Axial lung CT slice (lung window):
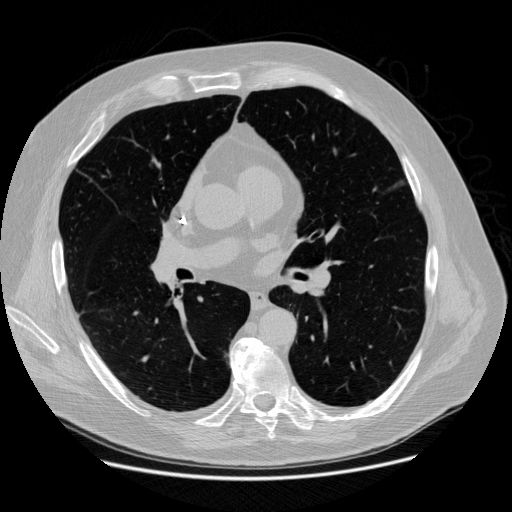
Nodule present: no